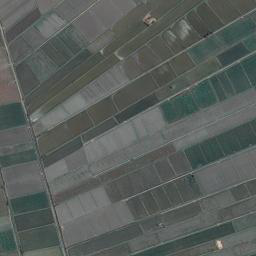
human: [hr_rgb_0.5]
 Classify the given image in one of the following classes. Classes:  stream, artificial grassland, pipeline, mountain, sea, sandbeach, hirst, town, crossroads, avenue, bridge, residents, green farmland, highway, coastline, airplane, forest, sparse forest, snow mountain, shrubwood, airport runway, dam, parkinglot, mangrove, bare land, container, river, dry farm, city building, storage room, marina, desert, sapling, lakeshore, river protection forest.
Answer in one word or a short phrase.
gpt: green farmland